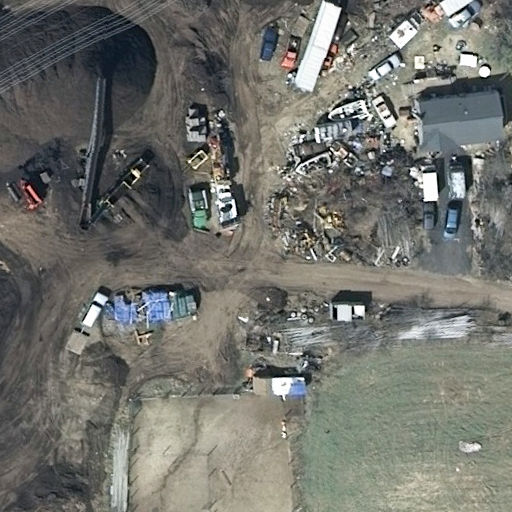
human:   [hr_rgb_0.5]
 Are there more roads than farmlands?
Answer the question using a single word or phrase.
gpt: no

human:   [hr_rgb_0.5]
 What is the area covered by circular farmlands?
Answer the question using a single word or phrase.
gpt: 0m2

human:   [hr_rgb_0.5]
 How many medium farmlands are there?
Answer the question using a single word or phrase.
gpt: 0

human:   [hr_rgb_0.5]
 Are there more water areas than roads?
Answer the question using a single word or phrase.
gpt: no

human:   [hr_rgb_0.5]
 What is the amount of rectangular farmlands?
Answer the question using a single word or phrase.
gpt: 0

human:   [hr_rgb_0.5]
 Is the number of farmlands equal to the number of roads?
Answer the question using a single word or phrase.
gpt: yes

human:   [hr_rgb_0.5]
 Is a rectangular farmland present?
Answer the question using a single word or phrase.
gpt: no

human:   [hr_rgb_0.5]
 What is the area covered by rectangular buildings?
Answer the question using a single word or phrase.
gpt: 123m2

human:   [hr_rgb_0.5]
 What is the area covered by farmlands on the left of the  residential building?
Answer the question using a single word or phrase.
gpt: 0m2

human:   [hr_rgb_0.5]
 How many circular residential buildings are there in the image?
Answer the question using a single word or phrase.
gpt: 0

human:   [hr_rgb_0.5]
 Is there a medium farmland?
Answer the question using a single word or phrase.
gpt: no

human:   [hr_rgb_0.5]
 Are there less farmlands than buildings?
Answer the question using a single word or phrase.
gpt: no

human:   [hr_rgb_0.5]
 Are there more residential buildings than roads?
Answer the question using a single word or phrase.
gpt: no

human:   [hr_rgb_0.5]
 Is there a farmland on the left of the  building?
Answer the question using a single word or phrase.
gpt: no

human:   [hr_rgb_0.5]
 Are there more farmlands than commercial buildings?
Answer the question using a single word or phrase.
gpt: yes

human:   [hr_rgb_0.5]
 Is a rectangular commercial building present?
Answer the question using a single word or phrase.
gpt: no

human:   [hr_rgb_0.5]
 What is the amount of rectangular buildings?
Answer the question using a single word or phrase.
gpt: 1

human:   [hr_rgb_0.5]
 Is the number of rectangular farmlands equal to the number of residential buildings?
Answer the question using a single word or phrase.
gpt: no

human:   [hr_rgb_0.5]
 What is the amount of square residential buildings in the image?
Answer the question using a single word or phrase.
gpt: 0

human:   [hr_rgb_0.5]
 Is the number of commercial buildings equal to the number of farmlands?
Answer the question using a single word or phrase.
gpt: no

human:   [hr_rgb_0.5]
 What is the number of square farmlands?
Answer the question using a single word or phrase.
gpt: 0

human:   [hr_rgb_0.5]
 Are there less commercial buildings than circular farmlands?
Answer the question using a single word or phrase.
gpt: no

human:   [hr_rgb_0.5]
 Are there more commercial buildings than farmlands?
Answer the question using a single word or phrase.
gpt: no

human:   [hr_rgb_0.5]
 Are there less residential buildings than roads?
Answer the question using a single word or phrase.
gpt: no

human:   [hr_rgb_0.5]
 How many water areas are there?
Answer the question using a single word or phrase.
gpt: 0

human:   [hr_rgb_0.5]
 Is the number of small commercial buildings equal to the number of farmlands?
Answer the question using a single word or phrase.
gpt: no

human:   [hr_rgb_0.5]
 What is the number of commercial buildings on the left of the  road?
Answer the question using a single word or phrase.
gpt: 0

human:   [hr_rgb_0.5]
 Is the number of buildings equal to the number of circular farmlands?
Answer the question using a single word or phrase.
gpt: no

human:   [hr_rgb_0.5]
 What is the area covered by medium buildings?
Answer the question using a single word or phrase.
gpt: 123m2

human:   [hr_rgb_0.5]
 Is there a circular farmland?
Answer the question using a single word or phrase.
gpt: no

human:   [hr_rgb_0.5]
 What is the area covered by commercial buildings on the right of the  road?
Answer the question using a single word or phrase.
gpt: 0m2

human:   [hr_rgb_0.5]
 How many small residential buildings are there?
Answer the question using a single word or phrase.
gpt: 0

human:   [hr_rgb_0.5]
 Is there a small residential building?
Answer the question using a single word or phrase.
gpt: no

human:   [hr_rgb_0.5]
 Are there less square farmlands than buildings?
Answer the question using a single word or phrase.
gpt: yes

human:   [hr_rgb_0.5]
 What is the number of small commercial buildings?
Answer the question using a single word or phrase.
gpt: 0

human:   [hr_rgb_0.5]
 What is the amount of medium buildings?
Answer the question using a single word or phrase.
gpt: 1